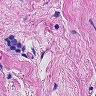
Metastatic tissue present: yes